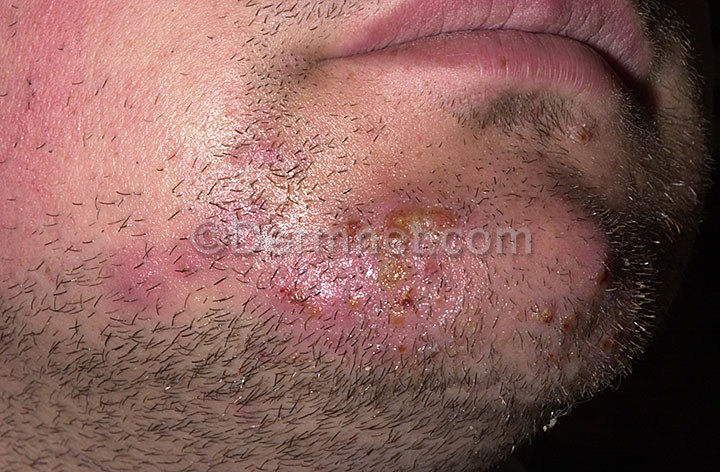
Disease: Tinea Ringworm Candidiasis and other Fungal Infections